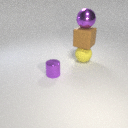
large yellow rubber sphere below large purple metal sphere